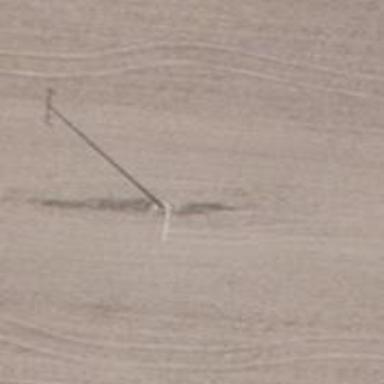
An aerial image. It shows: Power pole.